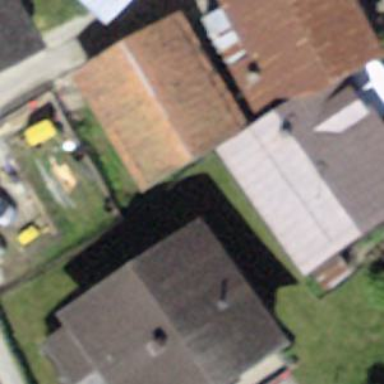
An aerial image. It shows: Building.